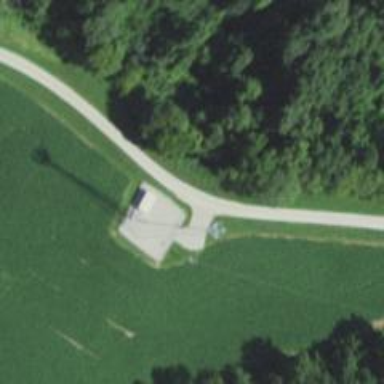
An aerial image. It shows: Communications tower.